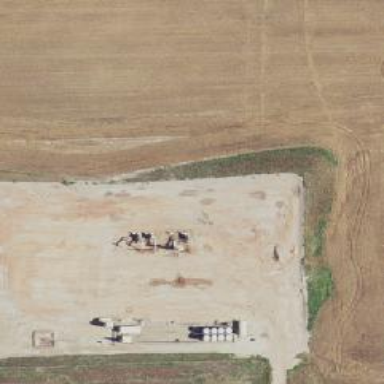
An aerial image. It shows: Petroleum well.